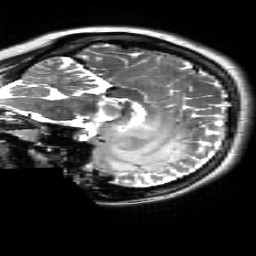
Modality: T2w
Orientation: sagittal
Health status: ill
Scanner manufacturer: siemens
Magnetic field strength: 3 T
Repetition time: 7.57 s
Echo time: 0.095 s